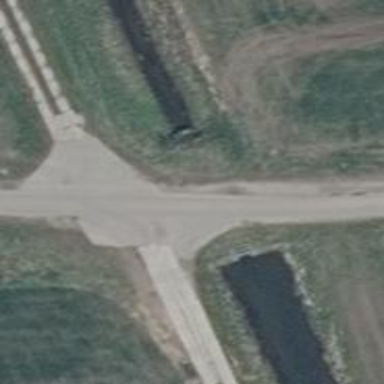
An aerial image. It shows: Culvert tunnel.